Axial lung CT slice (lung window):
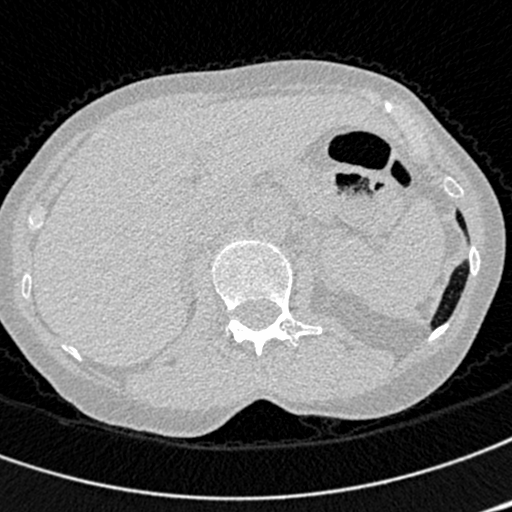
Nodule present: no